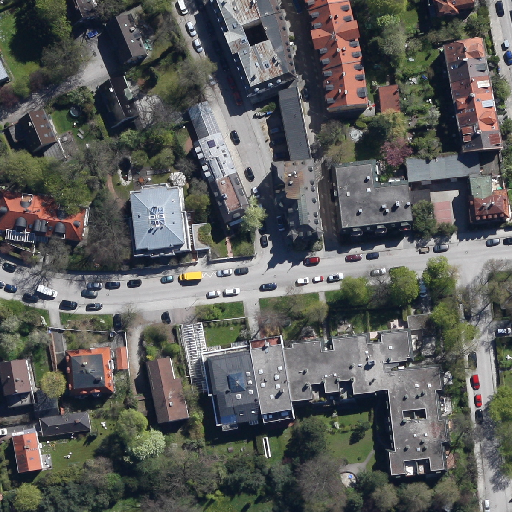
Referring expression: car